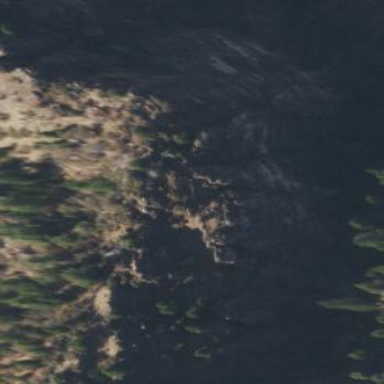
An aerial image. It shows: Landscape of bare rock.